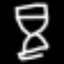
Label: hourglass